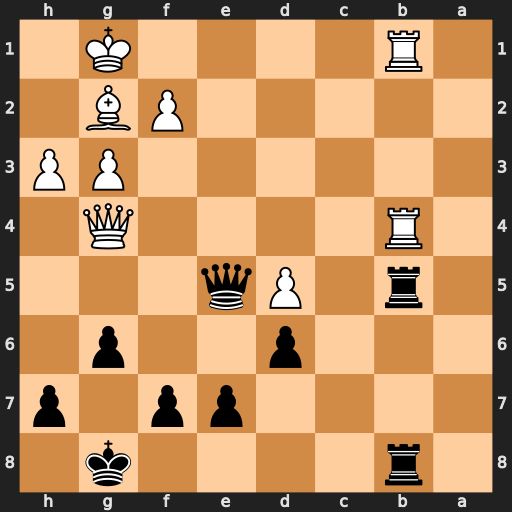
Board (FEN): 1r4k1/4pp1p/3p2p1/1r1Pq3/1R4Q1/6PP/5PB1/1R4K1
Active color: b
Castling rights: -
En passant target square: -
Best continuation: Rxb4 Rxb4 Qe1+